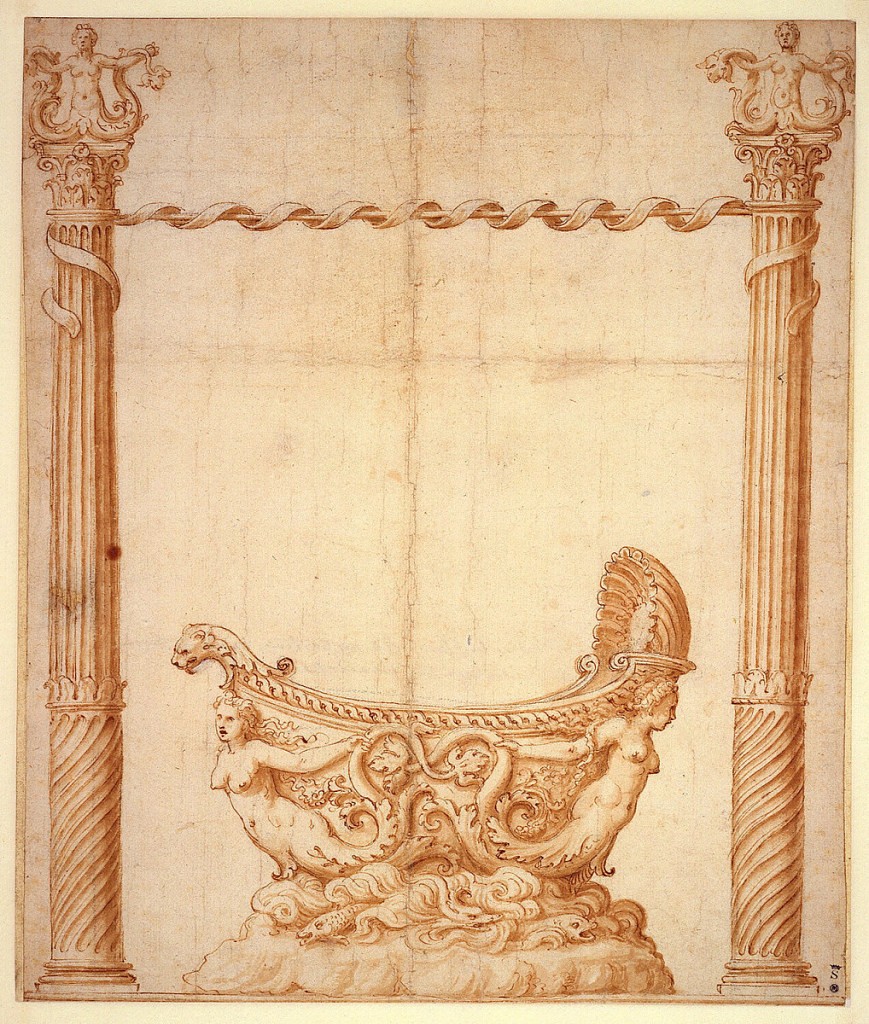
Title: Design for a Boat-Shaped Vessel, possibly intended as a Festival Float
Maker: Giulio Romano, Italian, 1499–1546
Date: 1533
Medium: Pen and brown ink, brush and brown wash, black chalk on off-white laid paper
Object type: Drawing
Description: A ship-shaped bowl, supported by two mermaids, is surmounted upon a base representing the sea. The bowl is flanked by two high columns with mermaid finials connected to each other by a pole entwined with ribbon. Traces of framing lines are visible at the edges of the sketch.